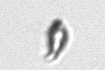
Label: Cryptophyta